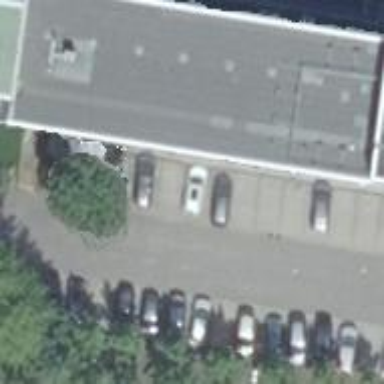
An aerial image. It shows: Part of building with flat roof. The building has white color while the roof is gray and made of tar paper.